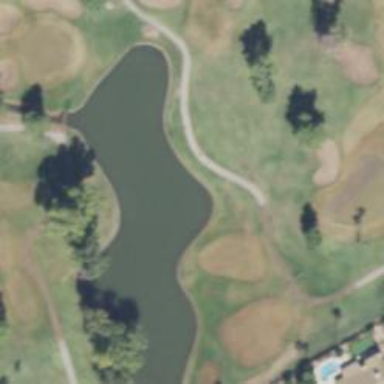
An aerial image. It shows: Water hazard in golf course. The hazard is natural water feature.